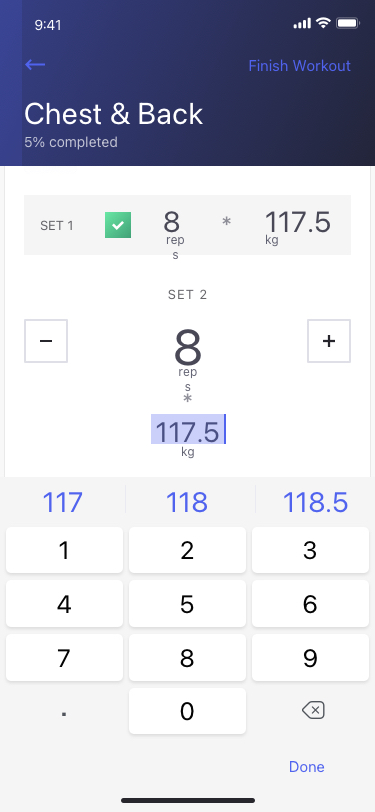
Text in this UI design:
117
118
118.5
5% completed